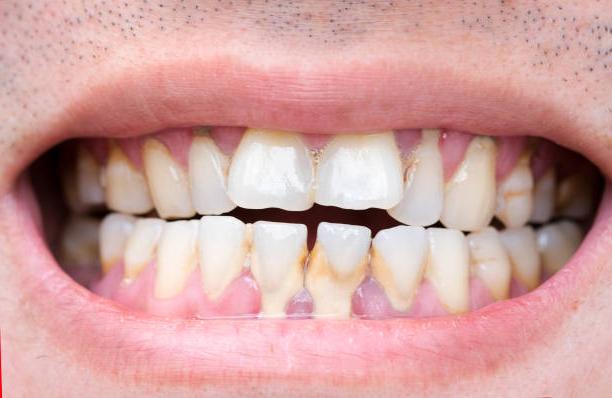
Condition: Calculus